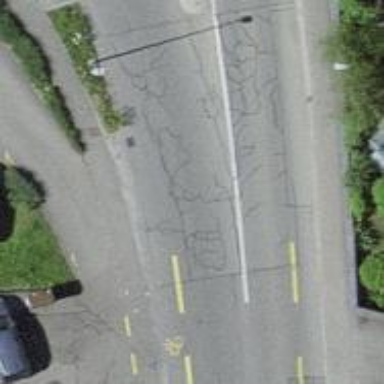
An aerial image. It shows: Primary road with asphalt surface and designated cycle lane.